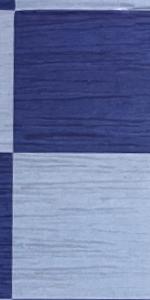
Label: Empty